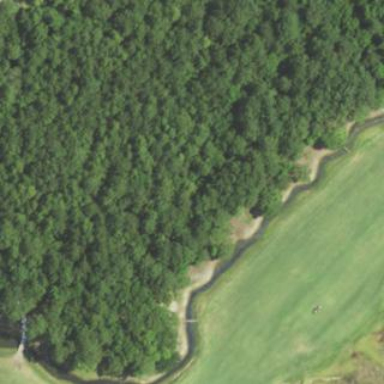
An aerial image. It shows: Grassy area designated as golf fairway.